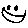
Label: smiley face